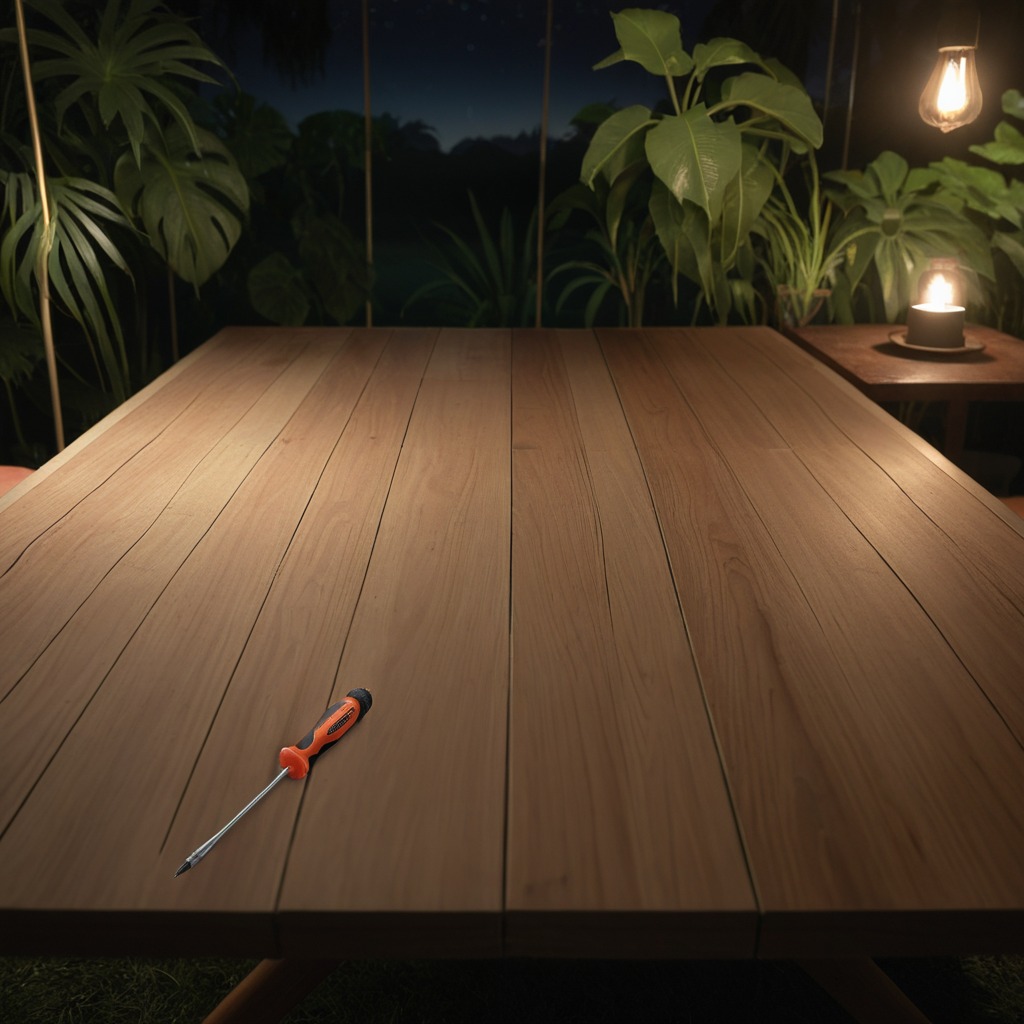
A screwdriver is lying on a wooden table inside a jungle field workshop tent at night.